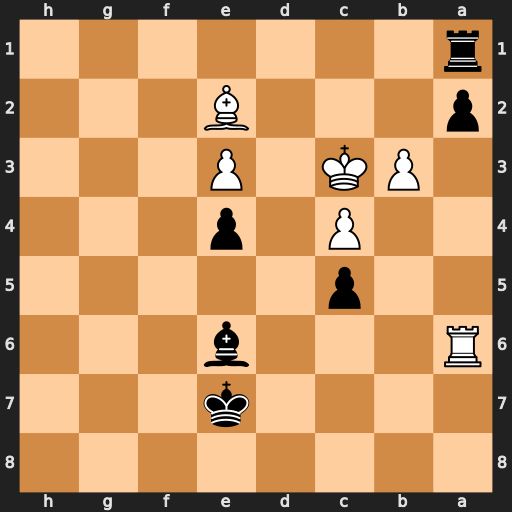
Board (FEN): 8/4k3/R3b3/2p5/2P1p3/1PK1P3/p3B3/r7
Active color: b
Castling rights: -
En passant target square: -
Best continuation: Rc1+ Kb2 Rb1+ Kxa2 Rh1